Question: I have tried searching for this but I do not know the name of the control or UI so I am not having any luck. I'd like to know if there is a name for this UI and if you know of a good link to sample html that would be ideal.
It will be used inside of a jQuery UI dialog box as well as on a standard page within a web app.

Thanks!
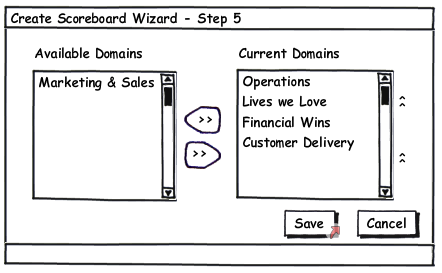
Answer: You need to use a two-sided multi-select list...
The <URL>.